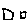
Label: square